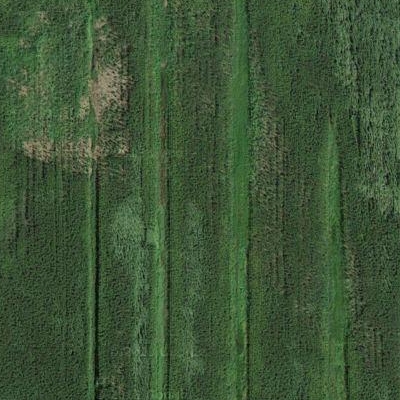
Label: bField